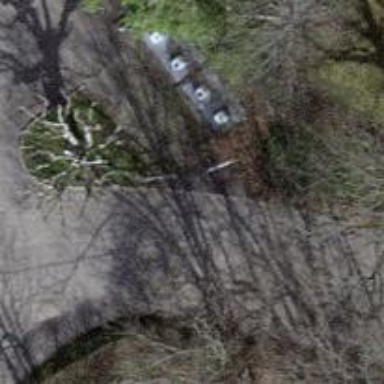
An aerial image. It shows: Swing gate.